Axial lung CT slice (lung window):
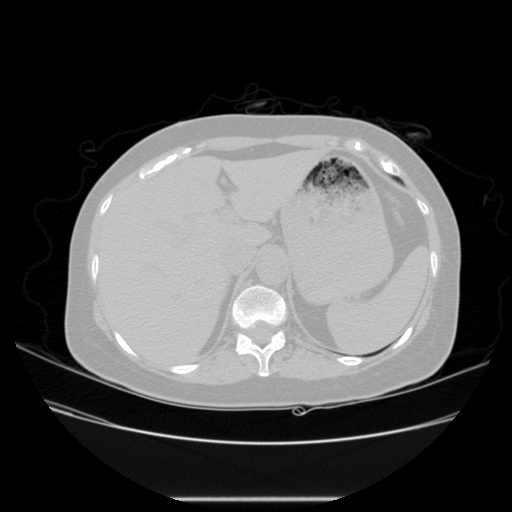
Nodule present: no